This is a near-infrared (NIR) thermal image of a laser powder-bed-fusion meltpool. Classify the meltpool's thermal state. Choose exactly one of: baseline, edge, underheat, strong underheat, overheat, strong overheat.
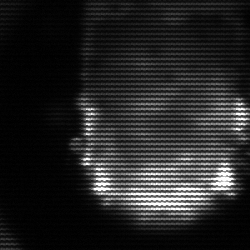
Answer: baseline